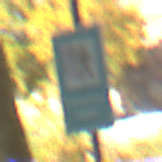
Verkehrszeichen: Verkehrshelfer
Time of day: Midday
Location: Outdoor (Urban)
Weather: Clear
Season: NotSpecified
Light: Natural